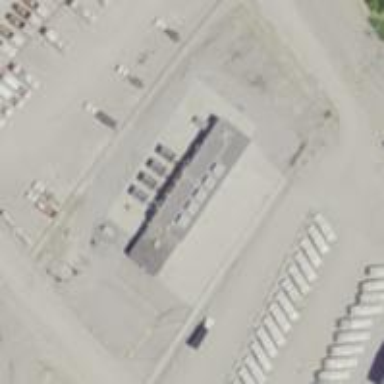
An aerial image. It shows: Generator is pictured.